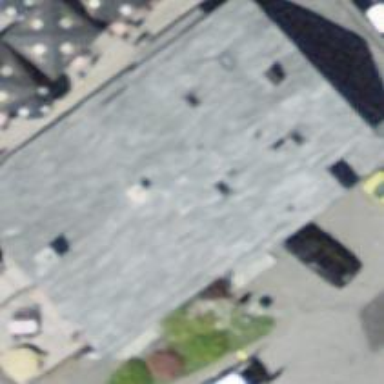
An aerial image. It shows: Restaurant.